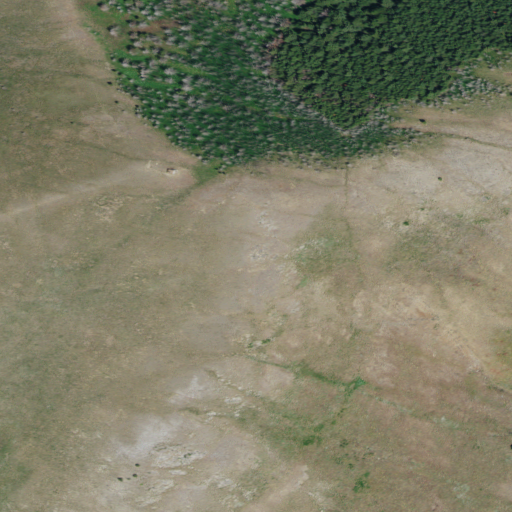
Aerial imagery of mountain in Montana named Big John Butte containing grassland, evergreen forest, and shrub